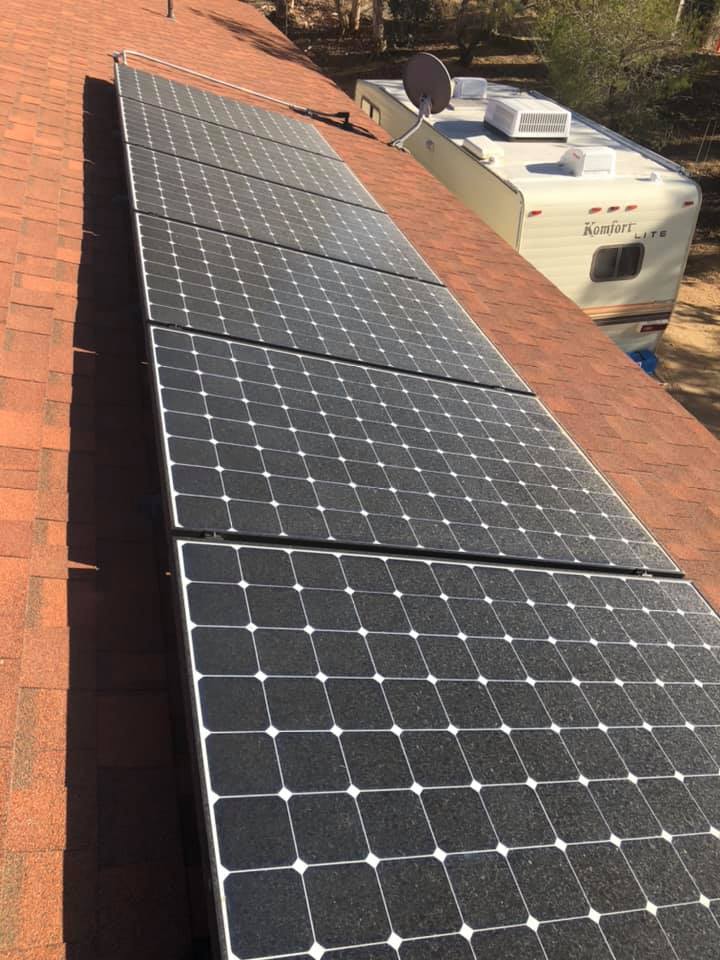
Label: Dusty